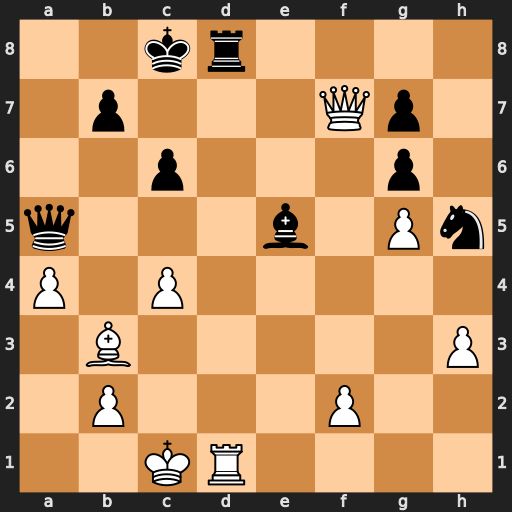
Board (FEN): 2kr4/1p3Qp1/2p3p1/q3b1Pn/P1P5/1B5P/1P3P2/2KR4
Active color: w
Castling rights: -
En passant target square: -
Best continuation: Qe6+ Kb8 Rxd8+ Qxd8 Qxe5+